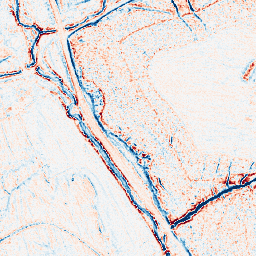
Category: edge_preserving
Decomposition family: anisotropic_diffusion
Decomposition parameters: iterations: 5
kappa: 50
gamma: 0.2
Upsampling method: nearest
Upsampling parameters: scale: 2
Upsampling scale: 2